Question: Suppose I have
'''
A = [1 2 3 nan 5];
'''
If I do
'''
plot(1:5, A, 'o-');
'''
I will have the blue part as below.

How to achieve the red part?
# Update
I am sorry for not making the point straight in the first shot, but 'isnan()', because I need to plot many of those lines, some of whom have missing values ('NaN') at some random locations. So I have to keep the x-axis consistent for every line. That is why I cannot simply skip 'NaN'.
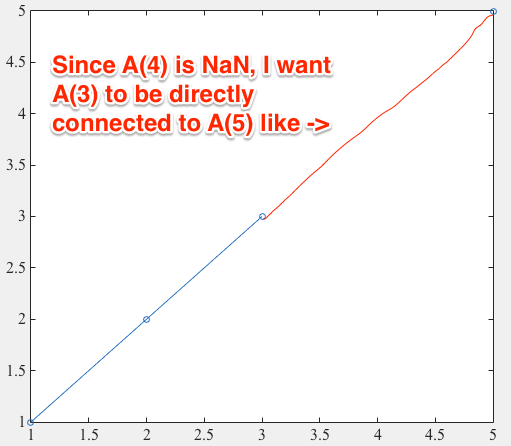
Answer: Not super elegant, but functional:
'''
idxs = ~isnan(A);
x = 1:5;
plot(x(idxs), A(idxs));
'''